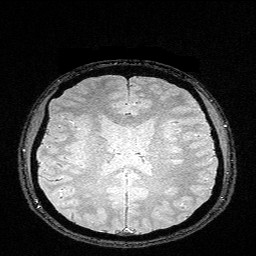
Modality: FLASH
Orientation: coronal
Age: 24
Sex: female